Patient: sex M, age 52
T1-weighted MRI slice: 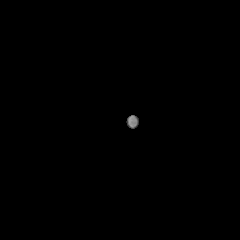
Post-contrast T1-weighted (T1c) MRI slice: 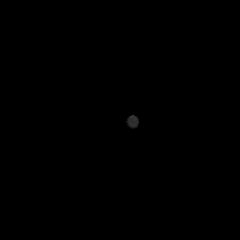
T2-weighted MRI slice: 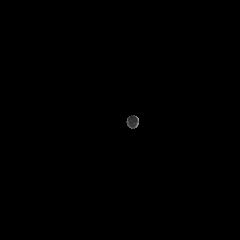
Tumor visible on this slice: no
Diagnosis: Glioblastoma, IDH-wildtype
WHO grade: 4